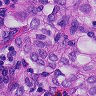
Metastatic tissue present: yes